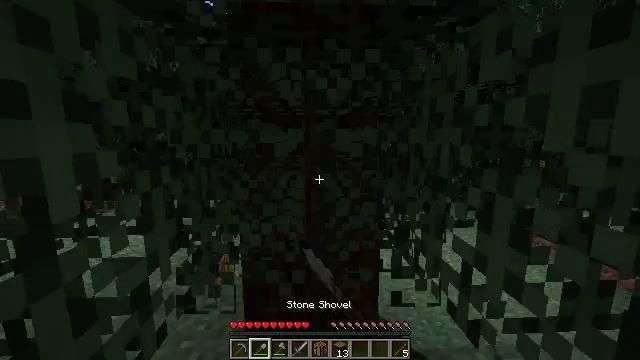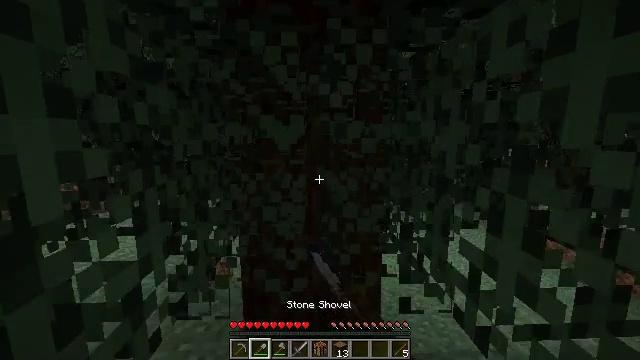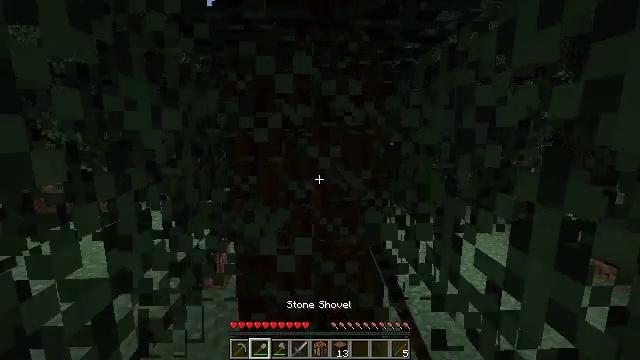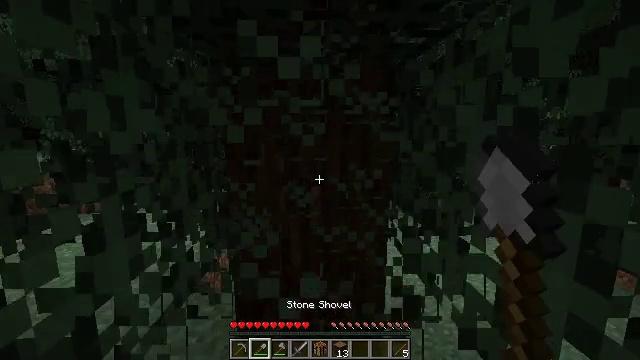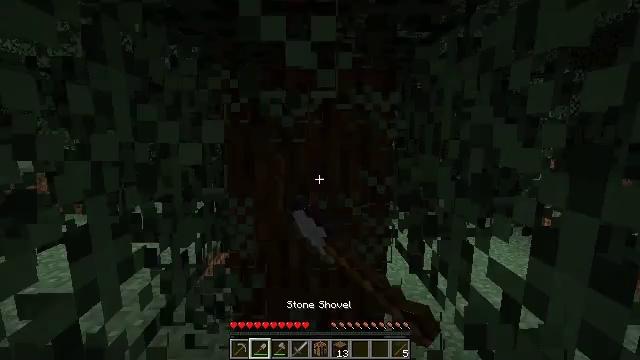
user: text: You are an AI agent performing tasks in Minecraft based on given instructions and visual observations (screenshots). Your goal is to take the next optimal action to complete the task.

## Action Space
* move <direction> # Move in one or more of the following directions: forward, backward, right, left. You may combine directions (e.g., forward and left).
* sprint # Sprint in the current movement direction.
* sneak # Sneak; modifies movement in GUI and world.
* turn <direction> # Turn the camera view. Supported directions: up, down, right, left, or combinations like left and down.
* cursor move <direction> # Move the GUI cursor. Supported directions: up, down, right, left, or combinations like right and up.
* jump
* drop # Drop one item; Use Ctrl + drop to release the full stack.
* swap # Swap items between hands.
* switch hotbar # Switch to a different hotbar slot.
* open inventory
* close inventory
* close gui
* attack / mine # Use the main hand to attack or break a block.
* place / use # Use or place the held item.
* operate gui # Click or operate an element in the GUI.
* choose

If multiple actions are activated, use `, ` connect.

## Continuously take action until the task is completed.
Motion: motion action
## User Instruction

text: Punch the spruce leaves to get saplings.
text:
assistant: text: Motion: attack / mine
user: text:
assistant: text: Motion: attack / mine
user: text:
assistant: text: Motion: attack / mine
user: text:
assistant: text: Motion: attack / mine
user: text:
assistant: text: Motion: attack / mine, switch to hotbar 3